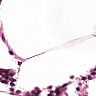
Metastatic tissue present: no